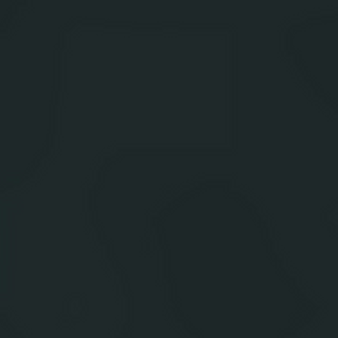
Label: other